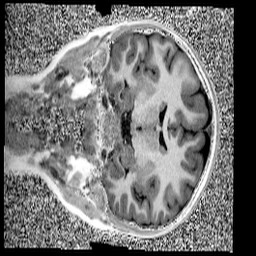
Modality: UNIT1
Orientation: coronal
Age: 10
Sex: male
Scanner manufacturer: siemens
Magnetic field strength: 3 T
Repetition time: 4 s
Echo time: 0.00299 s